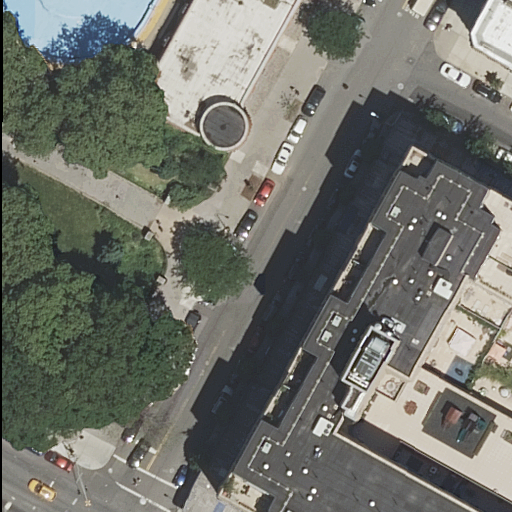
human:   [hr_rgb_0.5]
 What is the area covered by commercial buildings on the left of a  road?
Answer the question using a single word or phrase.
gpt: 0m2

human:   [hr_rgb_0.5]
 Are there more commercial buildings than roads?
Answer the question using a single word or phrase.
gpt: no

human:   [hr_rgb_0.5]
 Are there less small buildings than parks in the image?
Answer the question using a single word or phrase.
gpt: no

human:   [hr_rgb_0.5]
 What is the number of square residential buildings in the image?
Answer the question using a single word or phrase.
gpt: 0

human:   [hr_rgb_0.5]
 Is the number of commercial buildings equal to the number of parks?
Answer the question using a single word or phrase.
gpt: no

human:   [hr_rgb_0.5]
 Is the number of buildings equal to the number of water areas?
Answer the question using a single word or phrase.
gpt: no

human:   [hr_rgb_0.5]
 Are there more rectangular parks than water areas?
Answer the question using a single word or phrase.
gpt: no

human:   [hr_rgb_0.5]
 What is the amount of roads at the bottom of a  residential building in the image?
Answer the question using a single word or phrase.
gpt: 3

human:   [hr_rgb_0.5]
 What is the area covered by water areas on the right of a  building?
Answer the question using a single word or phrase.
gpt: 0m2

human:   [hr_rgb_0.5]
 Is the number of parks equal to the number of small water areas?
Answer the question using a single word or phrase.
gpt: no

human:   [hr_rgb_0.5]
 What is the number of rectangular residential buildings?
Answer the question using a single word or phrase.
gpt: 2

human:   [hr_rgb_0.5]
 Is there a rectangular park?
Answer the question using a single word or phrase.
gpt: yes

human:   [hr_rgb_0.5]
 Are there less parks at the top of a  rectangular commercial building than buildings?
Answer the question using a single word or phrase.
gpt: yes

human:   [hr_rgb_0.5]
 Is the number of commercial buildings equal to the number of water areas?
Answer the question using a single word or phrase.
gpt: no

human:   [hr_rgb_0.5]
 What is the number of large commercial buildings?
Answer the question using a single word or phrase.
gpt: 0

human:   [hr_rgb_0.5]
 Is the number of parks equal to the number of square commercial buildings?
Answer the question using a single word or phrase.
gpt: no

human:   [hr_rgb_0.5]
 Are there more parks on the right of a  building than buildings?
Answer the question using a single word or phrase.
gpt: no

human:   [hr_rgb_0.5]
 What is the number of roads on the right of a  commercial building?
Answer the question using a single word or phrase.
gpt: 0

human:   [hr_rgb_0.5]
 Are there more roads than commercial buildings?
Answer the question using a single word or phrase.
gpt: yes

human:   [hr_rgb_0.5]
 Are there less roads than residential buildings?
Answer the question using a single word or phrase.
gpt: no

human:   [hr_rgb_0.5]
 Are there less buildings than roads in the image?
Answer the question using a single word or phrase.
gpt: no

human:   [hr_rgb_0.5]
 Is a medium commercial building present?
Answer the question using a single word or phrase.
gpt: no

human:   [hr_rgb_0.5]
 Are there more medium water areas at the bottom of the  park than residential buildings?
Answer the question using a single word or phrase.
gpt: no

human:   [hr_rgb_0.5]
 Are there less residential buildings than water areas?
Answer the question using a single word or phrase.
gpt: no

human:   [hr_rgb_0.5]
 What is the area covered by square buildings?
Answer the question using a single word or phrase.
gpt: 0m2

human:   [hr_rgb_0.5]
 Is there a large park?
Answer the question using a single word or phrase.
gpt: yes

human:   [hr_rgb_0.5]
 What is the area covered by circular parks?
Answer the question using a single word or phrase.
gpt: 0m2

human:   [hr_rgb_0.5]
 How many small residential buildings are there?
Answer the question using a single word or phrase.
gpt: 1

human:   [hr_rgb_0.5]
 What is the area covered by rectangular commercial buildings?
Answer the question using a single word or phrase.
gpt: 0m2

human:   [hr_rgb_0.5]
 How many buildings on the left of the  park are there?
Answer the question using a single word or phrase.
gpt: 0

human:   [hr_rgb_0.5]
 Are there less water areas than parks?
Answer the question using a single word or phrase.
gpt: no

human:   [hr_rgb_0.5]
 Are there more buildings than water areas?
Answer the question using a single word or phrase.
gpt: yes

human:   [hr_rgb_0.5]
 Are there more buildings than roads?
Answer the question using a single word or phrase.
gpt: no

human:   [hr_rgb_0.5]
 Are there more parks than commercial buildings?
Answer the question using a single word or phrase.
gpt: yes

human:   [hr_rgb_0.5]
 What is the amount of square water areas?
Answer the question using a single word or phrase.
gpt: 0

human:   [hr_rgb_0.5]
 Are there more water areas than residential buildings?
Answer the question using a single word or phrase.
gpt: no